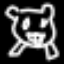
Label: frog